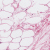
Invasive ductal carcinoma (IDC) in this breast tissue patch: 0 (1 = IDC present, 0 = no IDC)